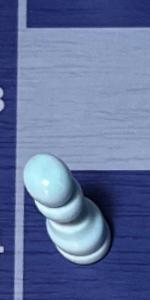
Label: Pawn_White